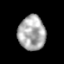
Tissue: lung
Cell type: Others
Senescence score: 0.2426
Nuclear area (px): 921
Mean DAPI intensity: 171.064